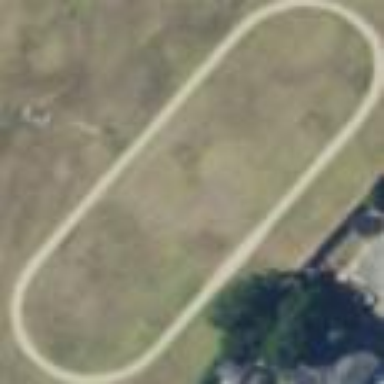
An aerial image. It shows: Track located within leisure land area.